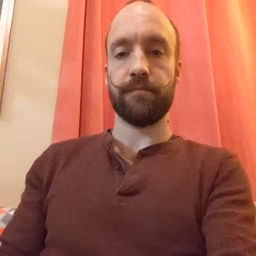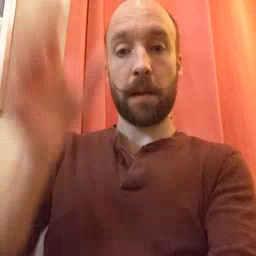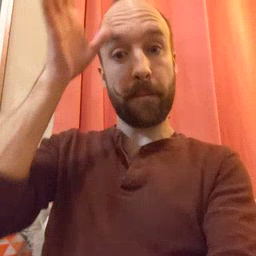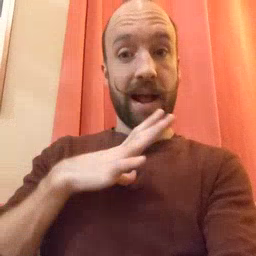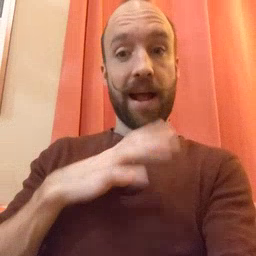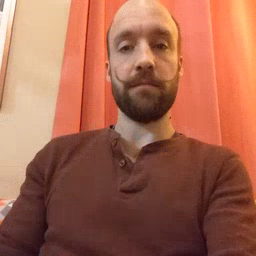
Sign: man